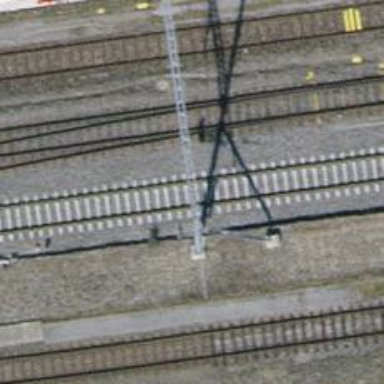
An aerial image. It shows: Railway milestone.